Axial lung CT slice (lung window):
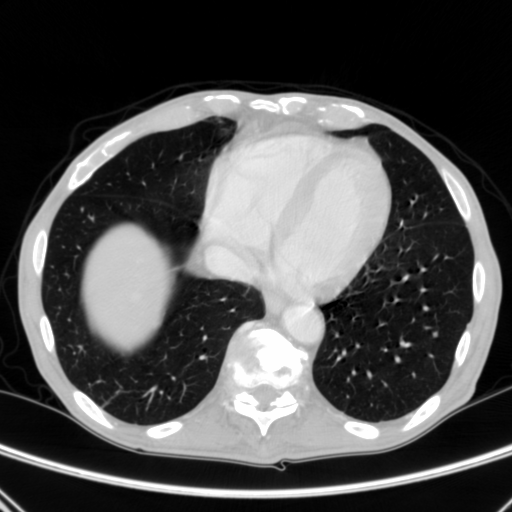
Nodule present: yes
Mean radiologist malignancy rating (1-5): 2.667